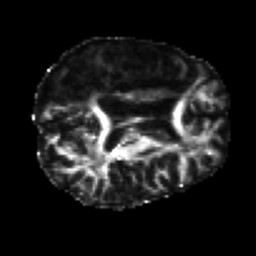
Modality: FA
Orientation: axial
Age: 54
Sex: female
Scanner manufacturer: siemens
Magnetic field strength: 3 T
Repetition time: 7.3 s
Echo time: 0.087 s